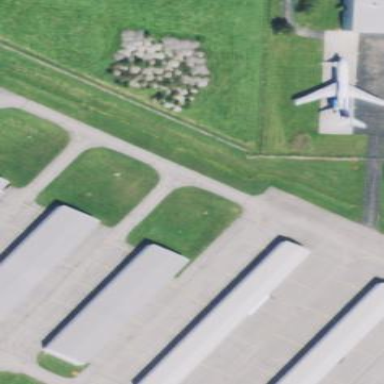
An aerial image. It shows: Hangar at the airport.